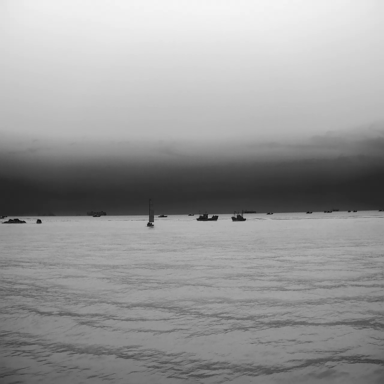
There are 11 objects shown in the infrared image, including a sailboat, a fishing_boat, and nine bulk_carriers.